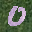
Label: 0